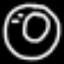
Label: donut